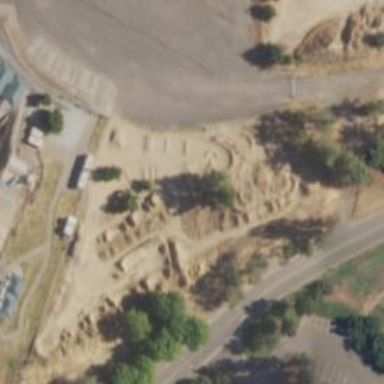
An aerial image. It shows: BMX sports track on pitch.